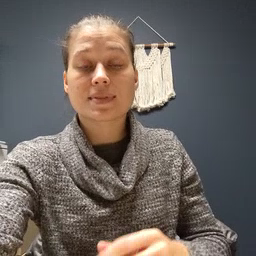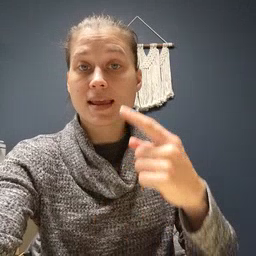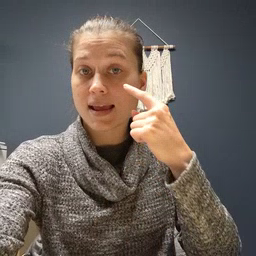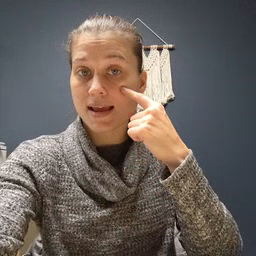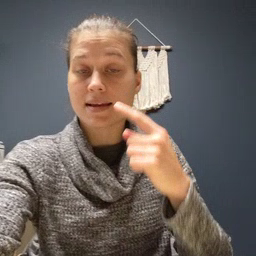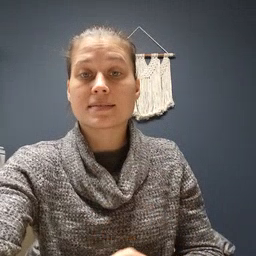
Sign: eye